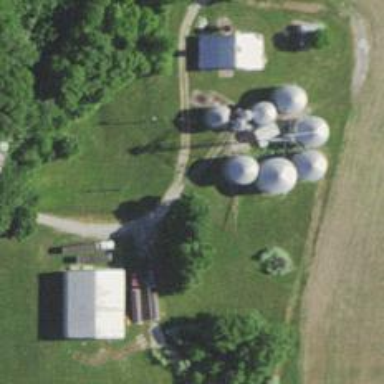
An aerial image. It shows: Silo.